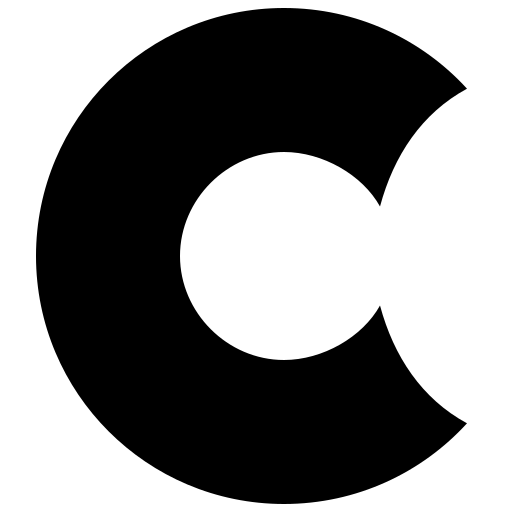
Tags: icon, FontAwesome, fa-icon, brand, cuttlefish